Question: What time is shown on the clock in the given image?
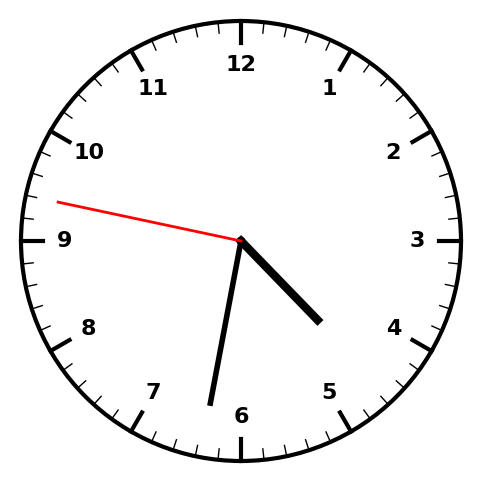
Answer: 04:31:47